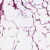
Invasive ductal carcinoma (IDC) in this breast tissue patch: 0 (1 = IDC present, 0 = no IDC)